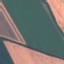
Land use / land cover class: AnnualCrop